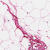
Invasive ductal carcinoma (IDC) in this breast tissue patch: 0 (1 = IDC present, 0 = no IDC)